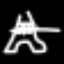
Label: The Eiffel Tower